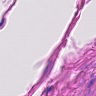
Metastatic tissue present: no